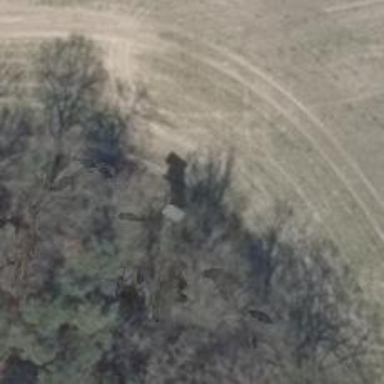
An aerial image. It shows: Hunting stand.